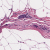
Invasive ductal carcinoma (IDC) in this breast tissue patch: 0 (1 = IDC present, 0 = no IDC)